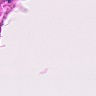
Metastatic tissue present: no